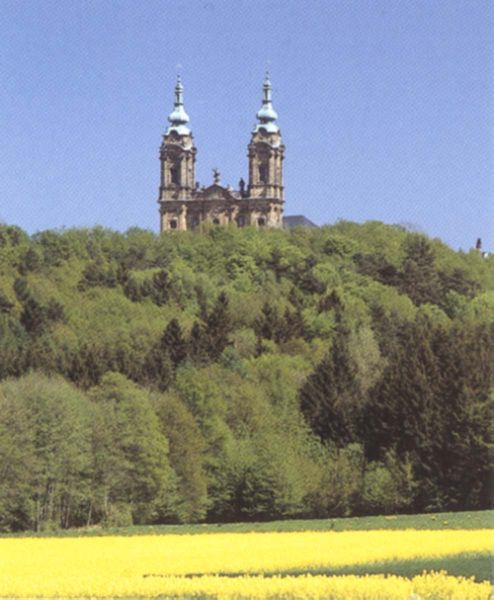
Titel: Wallfahrtskirche Vierzehnheiligen
Künstler: Balthasar Neumann
Standort: Vierzehnheiligen, St. Mariä Himmelfahrt (EU - D - Bayern)
Schlagwörter: berg, blau, himmel, schatten, bäume, gelb, grün, landschaft, fenster, grau, laterne, dach, schloss, wiese, barock, mensch, stein, feld, felder, hügel, kirche, wiesen, spitzen, wald, engel, sommer, fassade, giebel, wolkenlos, tannen, realistisch, raps, foto, kirchtürme, burg, kuppeln, türme, zwiebeltürme, kupfer, kathedrale, photo, sims, skulpturen, zweiturmfassade, rapsfeld, mischwald, himmlisch, franken, kupferdach, vierzehnheiligen, banz, einpassen, barockkirche, rapsblüte, herausragen, binz